Field crop: maize
Growth stage: 2
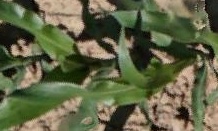
Species: maize